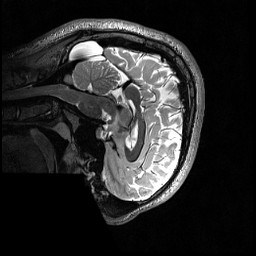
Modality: T2w
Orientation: sagittal
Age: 21
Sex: male
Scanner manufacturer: siemens
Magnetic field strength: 3 T
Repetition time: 3.2 s
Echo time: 0.566 s